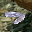
Label: 7